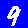
Digit: 9